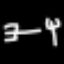
Label: fork